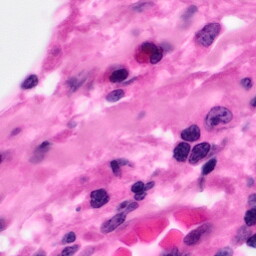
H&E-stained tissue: Pancreatic